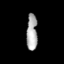
Tissue: lung
Cell type: Myeloid cells
Senescence score: 0.1516
Nuclear area (px): 385
Mean DAPI intensity: 170.2